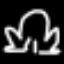
Label: frog